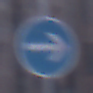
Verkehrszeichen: VorgeschriebeneFahrtrichtungHierRechts
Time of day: SunriseSunset
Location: Outdoor (Urban)
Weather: Clear
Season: NotSpecified
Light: Natural